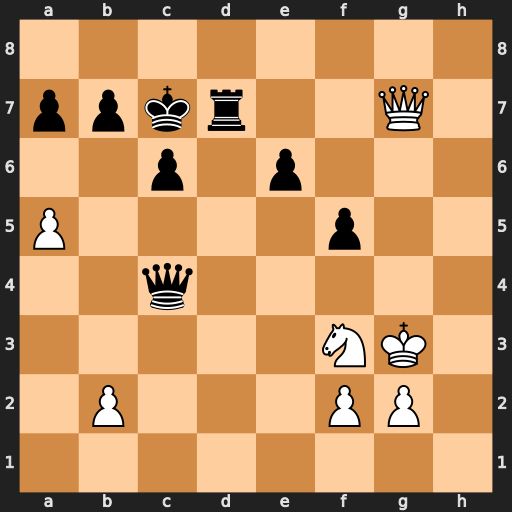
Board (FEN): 8/ppkr2Q1/2p1p3/P4p2/2q5/5NK1/1P3PP1/8
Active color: w
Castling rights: -
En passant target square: -
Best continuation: Qxd7+ Kxd7 Ne5+ Kd6 Nxc4+